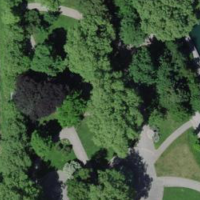
EUNIS habitat code: 53
Species observed at this site:
Corvus corone
Alcedo atthis
Fagus sylvatica
Bucephala clangula
Aegithalos caudatus
Sylvia atricapilla
Spinus spinus
Poecile palustris
Larus michahellis
Cygnus olor
Erithacus rubecula
Corythucha ciliata
Porcellio scaber
Phoenicurus ochruros
Phoenicurus phoenicurus
Cyanistes caeruleus
Sturnus vulgaris
Chloris chloris
Larus canus
Troglodytes troglodytes
Corvus frugilegus
Aix sponsa
Aix galericulata
Passer domesticus
Passer montanus
Turdus merula
Tachymarptis melba
Spatula clypeata
Mareca strepera
Hirundo rustica
Mergus merganser
Milvus milvus
Milvus migrans
Turdus pilaris
Sterna hirundo
Cinclus cinclus
Regulus regulus
Coccothraustes coccothraustes
Motacilla alba
Delichon urbicum
Tachybaptus ruficollis
Allium ursinum
Certhia brachydactyla
Podiceps cristatus
Actitis hypoleucos
Turdus philomelos
Fulica atra
Anthus spinoletta
Falco peregrinus
Buteo buteo
Chroicocephalus ridibundus
Muscicapa striata
Phylloscopus collybita
Gallinula chloropus
Pica pica
Sitta europaea
Garrulus glandarius
Columba livia
Falco tinnunculus
Ficedula hypoleuca
Acrocephalus scirpaceus
Primula vulgaris
Motacilla cinerea
Grus grus
Anas platyrhynchos
Aythya ferina
Streptopelia decaocto
Aythya fuligula
Regulus ignicapilla
Fringilla coelebs
Carduelis carduelis
Columba palumbus
Phalacrocorax carbo
Egretta garzetta
Parus major
Larus argentatus
Ciconia ciconia
Accipiter nisus